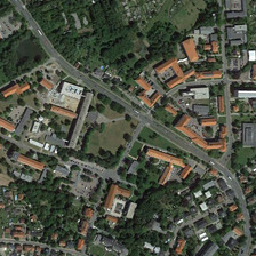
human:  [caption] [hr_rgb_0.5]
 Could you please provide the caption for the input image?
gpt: There are red houses on both sides.

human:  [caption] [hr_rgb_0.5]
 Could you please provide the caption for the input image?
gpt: On both sides of the street are houses with lots of red roofs.

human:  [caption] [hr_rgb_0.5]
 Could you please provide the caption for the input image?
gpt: There are many houses with red roofs on both sides of the road.

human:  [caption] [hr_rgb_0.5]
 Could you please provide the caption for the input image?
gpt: There are a lot of red roofs on both sides of the road.

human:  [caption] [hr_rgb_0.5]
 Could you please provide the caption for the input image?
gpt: On both sides of the road there are houses with many red roofs.